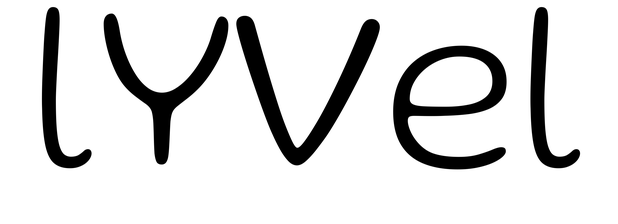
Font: Gluten_ExtraLight